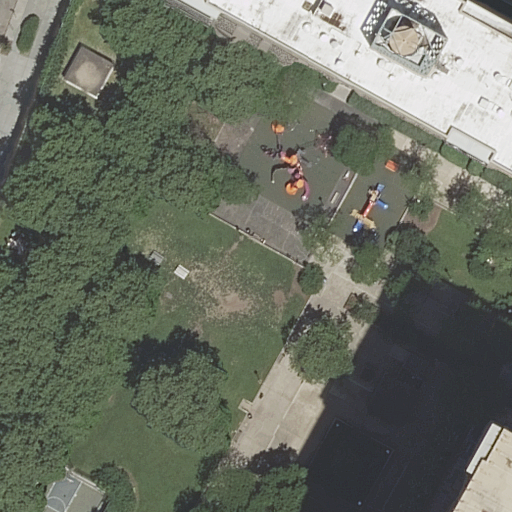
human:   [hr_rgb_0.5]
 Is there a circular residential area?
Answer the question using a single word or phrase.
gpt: no

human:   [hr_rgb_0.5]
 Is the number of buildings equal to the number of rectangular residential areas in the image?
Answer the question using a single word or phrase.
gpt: no

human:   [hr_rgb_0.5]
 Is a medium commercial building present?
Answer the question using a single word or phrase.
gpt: no

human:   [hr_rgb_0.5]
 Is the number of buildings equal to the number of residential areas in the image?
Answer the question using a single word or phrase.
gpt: no

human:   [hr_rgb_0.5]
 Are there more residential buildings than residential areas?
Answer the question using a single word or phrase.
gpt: yes

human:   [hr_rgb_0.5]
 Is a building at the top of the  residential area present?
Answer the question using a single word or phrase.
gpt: no

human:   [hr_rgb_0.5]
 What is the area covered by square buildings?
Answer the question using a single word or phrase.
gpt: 0m2

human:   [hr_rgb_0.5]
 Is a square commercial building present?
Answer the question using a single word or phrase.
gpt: no

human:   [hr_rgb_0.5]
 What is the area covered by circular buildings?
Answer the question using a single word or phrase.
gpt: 0m2

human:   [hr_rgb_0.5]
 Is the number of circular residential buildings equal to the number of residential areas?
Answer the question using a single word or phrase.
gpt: no

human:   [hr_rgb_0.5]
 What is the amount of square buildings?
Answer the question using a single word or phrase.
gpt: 0

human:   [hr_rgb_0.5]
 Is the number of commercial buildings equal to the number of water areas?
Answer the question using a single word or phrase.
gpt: yes

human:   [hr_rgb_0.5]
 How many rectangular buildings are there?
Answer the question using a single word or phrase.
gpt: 1

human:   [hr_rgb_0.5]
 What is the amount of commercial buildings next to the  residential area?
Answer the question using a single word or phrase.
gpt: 0

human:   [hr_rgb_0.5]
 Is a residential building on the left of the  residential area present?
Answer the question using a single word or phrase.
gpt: yes

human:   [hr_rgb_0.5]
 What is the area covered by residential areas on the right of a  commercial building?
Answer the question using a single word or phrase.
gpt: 0m2

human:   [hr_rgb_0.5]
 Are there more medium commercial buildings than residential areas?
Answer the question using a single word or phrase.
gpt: no

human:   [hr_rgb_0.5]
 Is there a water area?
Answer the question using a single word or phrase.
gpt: no

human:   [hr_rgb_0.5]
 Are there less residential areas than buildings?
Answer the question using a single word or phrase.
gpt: yes

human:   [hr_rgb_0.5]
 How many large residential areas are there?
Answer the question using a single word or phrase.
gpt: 1

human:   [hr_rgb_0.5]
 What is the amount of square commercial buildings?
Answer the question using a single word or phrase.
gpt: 0

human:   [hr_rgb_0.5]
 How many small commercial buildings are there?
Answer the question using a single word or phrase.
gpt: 0

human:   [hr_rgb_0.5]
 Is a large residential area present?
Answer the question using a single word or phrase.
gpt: yes

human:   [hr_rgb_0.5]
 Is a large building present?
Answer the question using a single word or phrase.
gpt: yes

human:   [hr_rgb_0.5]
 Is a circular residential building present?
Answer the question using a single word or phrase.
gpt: no

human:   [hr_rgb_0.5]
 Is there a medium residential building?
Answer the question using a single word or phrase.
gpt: yes

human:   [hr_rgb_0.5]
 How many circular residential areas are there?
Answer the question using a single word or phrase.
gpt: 0

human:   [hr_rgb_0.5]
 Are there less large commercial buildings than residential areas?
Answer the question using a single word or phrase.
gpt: yes

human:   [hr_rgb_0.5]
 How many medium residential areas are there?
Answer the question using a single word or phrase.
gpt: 0

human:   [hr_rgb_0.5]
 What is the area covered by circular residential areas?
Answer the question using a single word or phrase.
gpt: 0m2

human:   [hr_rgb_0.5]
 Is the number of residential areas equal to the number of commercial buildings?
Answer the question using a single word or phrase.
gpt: no

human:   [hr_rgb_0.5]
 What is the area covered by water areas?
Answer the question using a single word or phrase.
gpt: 0m2

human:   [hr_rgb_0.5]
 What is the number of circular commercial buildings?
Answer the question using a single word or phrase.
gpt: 0

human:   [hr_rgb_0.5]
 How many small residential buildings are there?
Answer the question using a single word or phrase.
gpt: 0

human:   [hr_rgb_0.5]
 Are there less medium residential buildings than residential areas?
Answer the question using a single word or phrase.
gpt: no

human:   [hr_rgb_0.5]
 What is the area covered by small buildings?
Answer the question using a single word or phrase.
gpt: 0m2